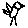
Label: bird